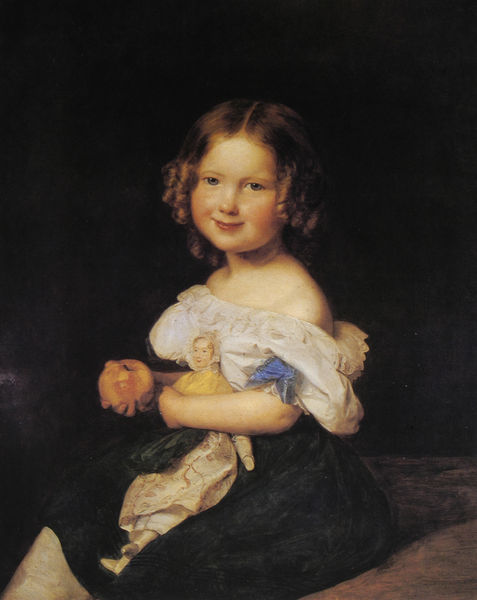
Titel: Bildnis der Tochter des Ehepaares Werner
Künstler: Ferdinand Georg Waldmüller
Standort: Linz
Institution: Neue Galerie der Stadt Linz
Schlagwörter: blau, dunkel, gemälde, hand, haut, schatten, weiß, gelb, grün, mädchen, sitzen, braun, finger, frisur, haar, hintergrund, kleid, licht, mund, nase, orange, raum, schwarz, stirn, blick, obst, rot, tuch, beige, rock, schleife, arm, augen, band, bluse, falten, gesicht, halten, inkarnat, spitze, bildnis, hals, hände, portrait, porträt, haare, sitzend, decke, kind, tochter, schleifen, blaue augen, dekolletee, direkter blick, kinn, lippen, locke, locken, mittelscheitel, prinzessin, rosa, rouge, scheitel, schulter, schultern, schwarzer hintergrund, frucht, hellblau, apfel, lächeln, schürze, bein, seitlich, wangen, schuhe, backen, modern, dunkelgrün, farbe, lila, violett, spielen, maler, strumpf, rüschen, schoß, lächelnd, masche, lachen, spiel, lolita, strümpfe, schulterfrei, bürgertum, stiefel, dunkler hintergrund, schmetterling, puppe, biedermeier, bäckchen, fröhlich, freundlich, niedlich, süß, kinderporträt, anmut, gesund, gesundes kind, gliederpuppe, hält fest, ingres, kind mit puppe, kinderbildnis, kniebild, korkenzeiherlocken, lippenlippenrot, mächs, näschen, rüschenbluse, schwarzgrün, shulter, speilen, spielpuppe, spielzeug, stupsnase, ärmchen, rote wangen, pausbacken, falsch, aucgen, pausbäckchen, abbeiße, abbeissen, blickt betrachter an